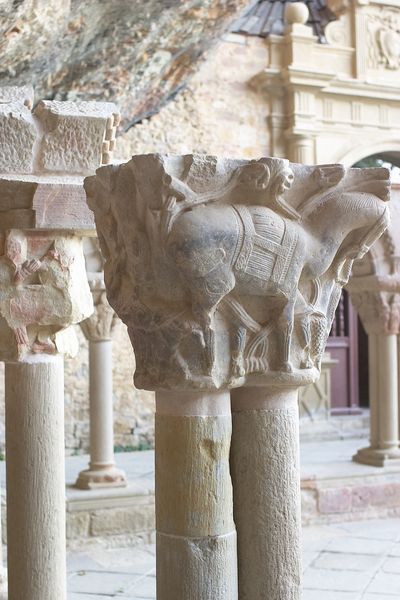
Titel: San Juan de la Pena, Aragón
Standort: Huesca, S. Juan de la Pena (EU - E - Aragonien)
Schlagwörter: weiß, marmor, säule, tür, gebäude, ornament, architektur, stein, kirche, figur, decke, pferd, reiter, doppelsäule, sattel, zügel, relief, italien, hof, türe, ornamente, stufe, bildhauerei, plinthe, foto, eingang, ruine, gewölbe, antike, bordstein, kunst, kapitelle, rom, kapitell, fragment, vorhof, gehauen, kalkstein, innehof, beschädigt, e, pfeld, zwillingsäule